Field crop: tomato
Growth stage: 2
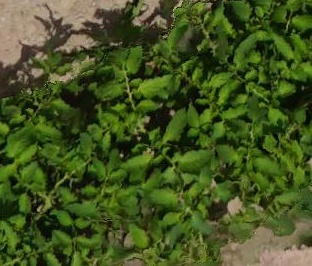
Species: tomato